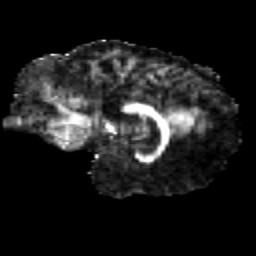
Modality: FA
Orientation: sagittal
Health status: healthy
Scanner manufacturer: siemens
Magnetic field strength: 3 T
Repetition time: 12 s
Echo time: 0.092 s